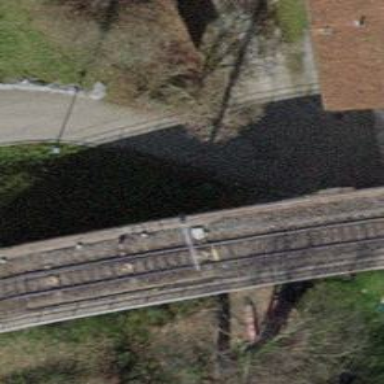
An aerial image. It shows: Viaduct railway track with single electrified contact line.